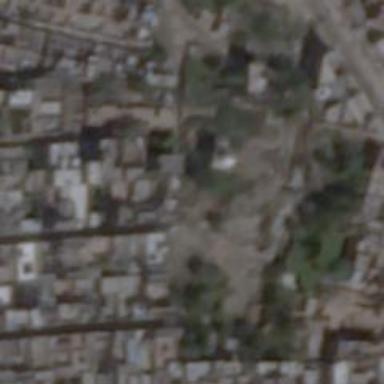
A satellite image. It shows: Cemetery.